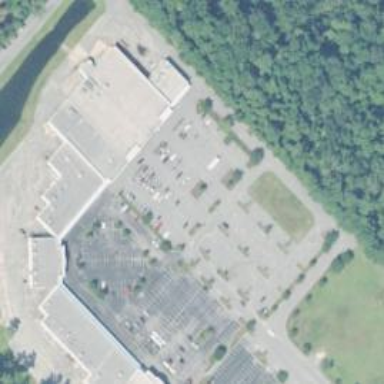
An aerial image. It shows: Supermarket.